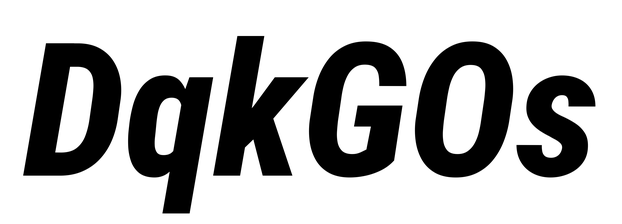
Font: Roboto-Italic_Condensed_ExtraBold_Italic